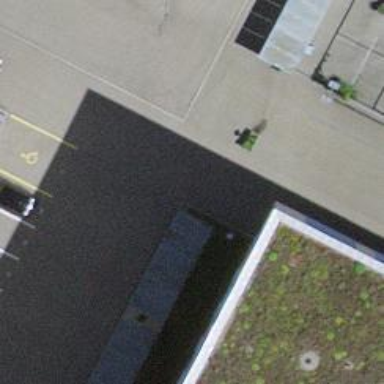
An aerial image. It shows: Surface bicycle parking area.